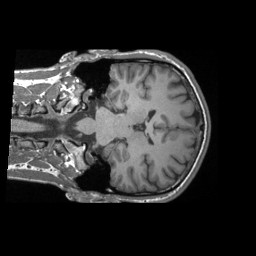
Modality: T1w
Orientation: coronal
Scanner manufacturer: siemens
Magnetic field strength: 3 T
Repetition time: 1.9 s
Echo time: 0.0025 s